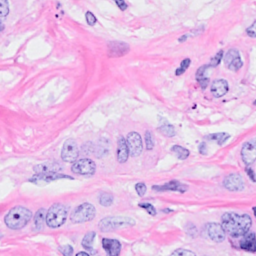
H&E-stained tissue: Breast